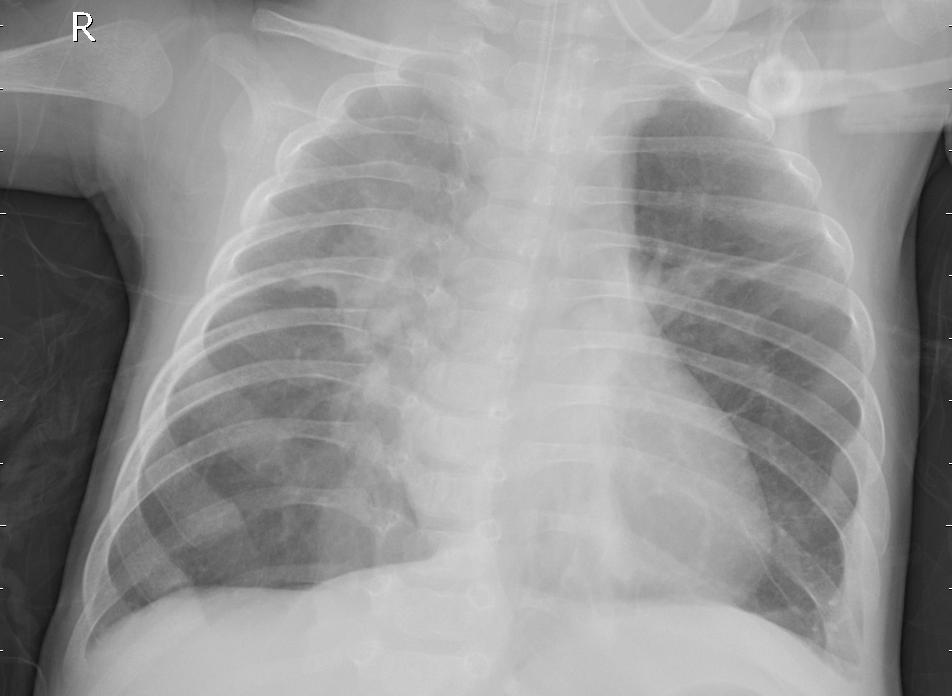
Diagnosis: PNEUMONIA